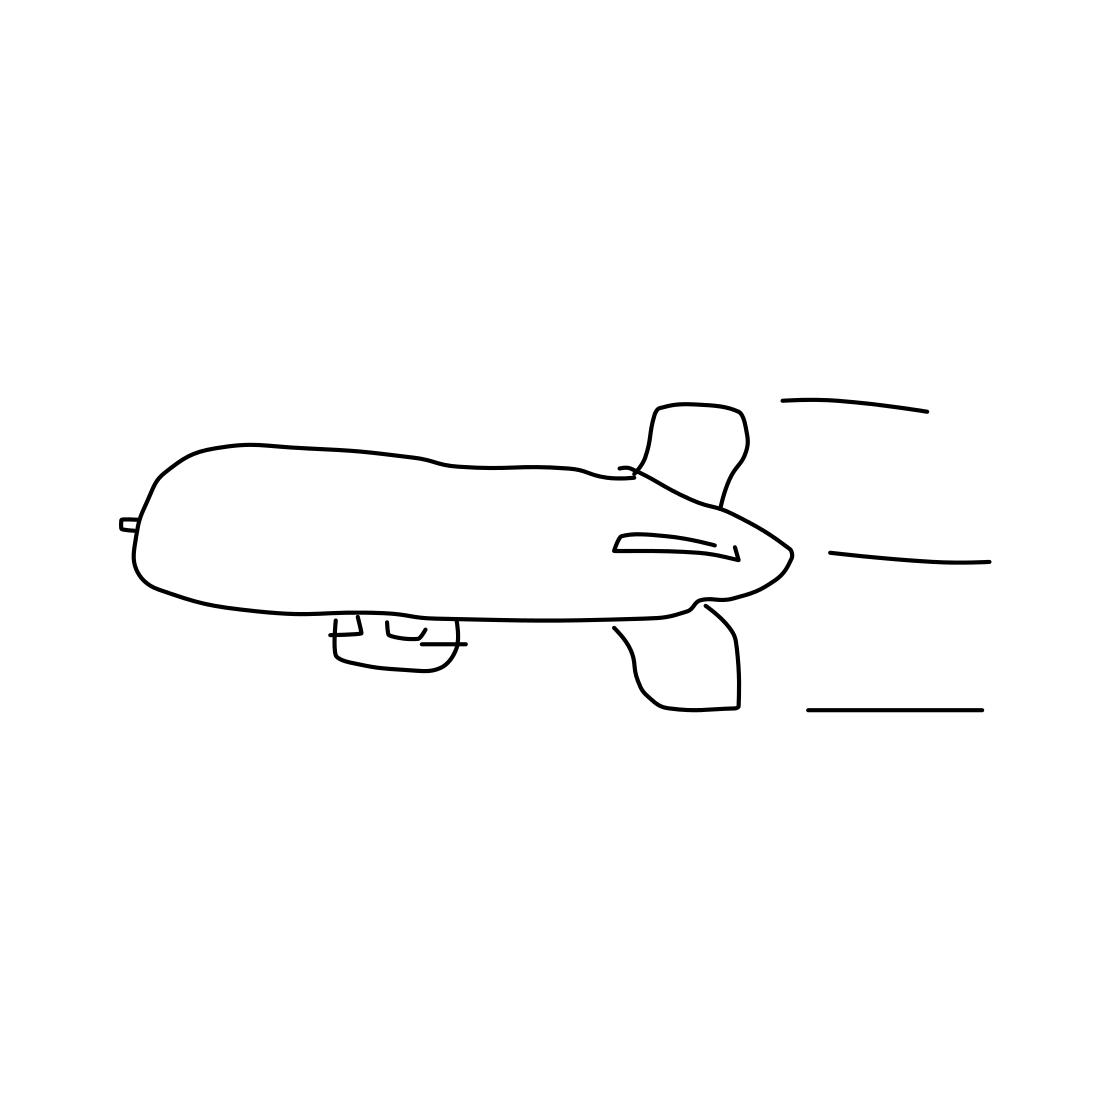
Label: blimp